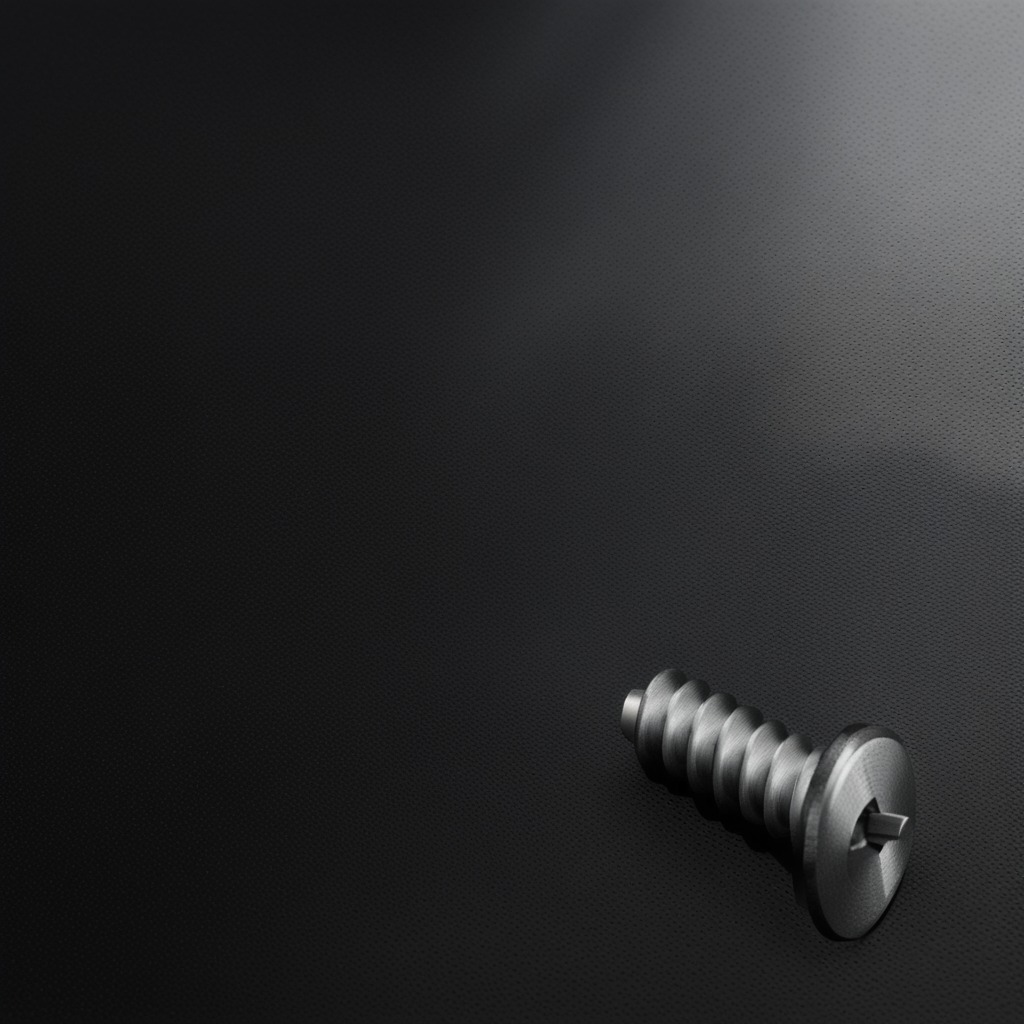
A metal screw is lying on a clean granite tabletop covered with a black rubber mat inside a workshop at night dim ambient light soft shadows worn but beneath the mat.